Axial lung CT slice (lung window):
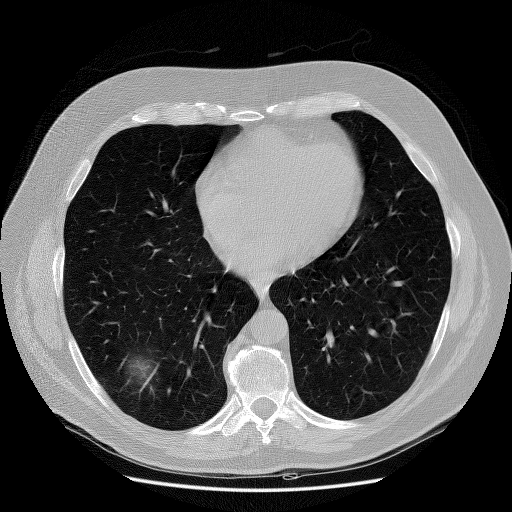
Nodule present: no